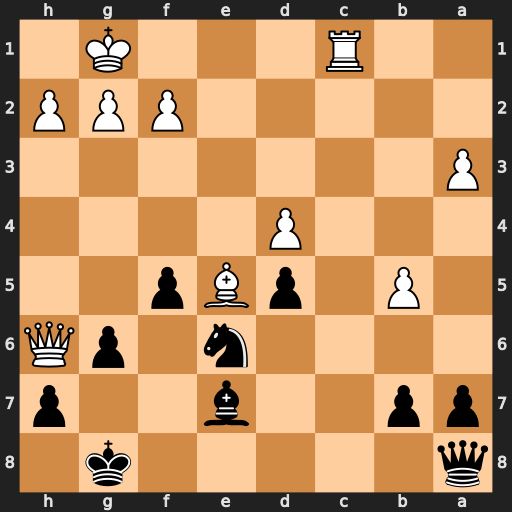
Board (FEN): q5k1/pp2b2p/4n1pQ/1P1pBp2/3P4/P7/5PPP/2R3K1
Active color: b
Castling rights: -
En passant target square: -
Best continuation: Bg5 Qh3 Bxc1